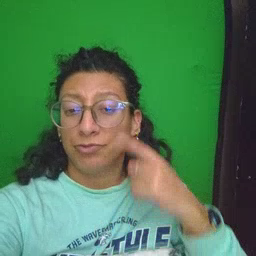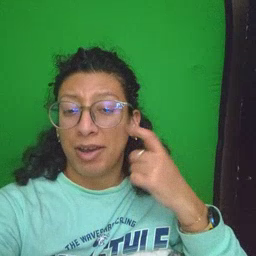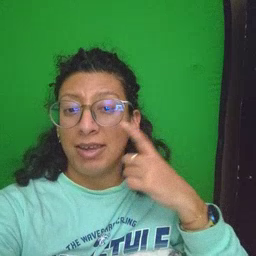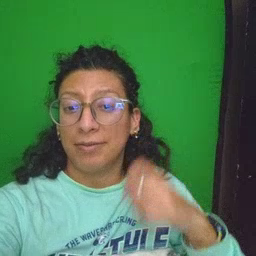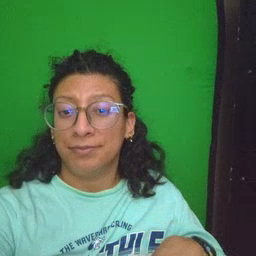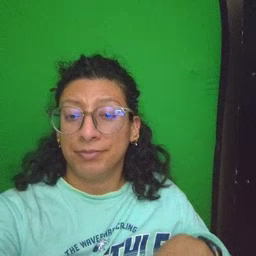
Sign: cry